Interaction volume radius: 5 \u00c5
Interaction volume height: 20 \u00c5
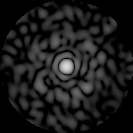
Disorder parameter: 0.8543